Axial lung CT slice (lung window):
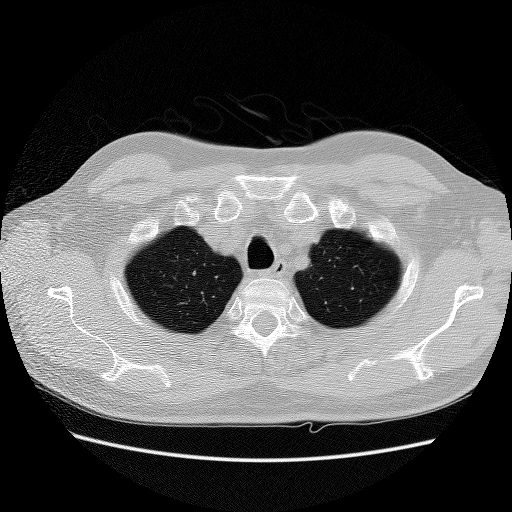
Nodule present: no